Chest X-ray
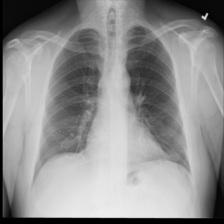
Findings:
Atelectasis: negative
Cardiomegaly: negative
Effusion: negative
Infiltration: positive
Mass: negative
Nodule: negative
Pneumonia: negative
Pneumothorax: negative
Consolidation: negative
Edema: negative
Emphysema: negative
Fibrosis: negative
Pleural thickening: negative
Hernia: negative